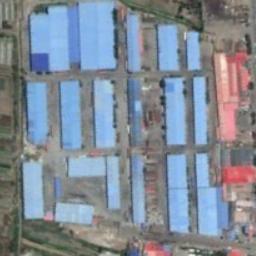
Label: industrial_area